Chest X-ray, PA view. Patient: 33 years old, sex F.
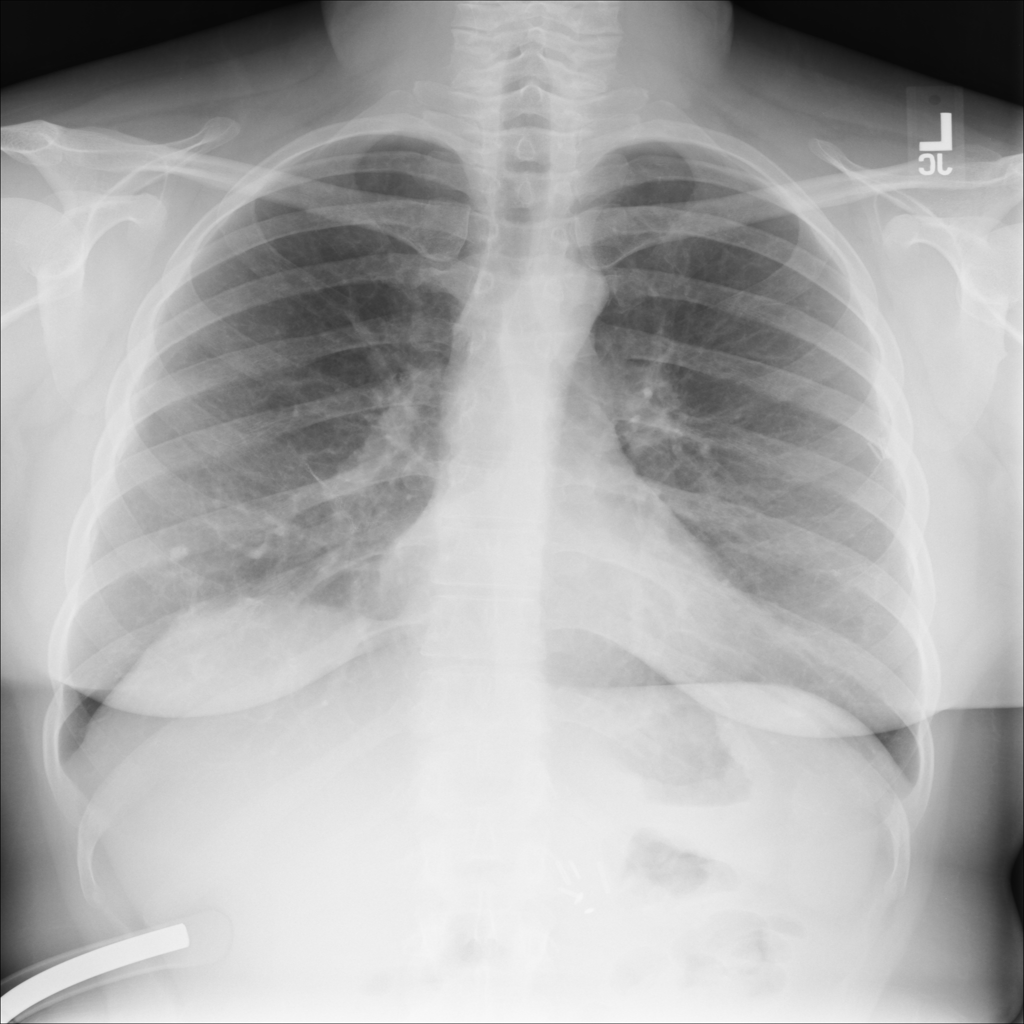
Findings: Nodule